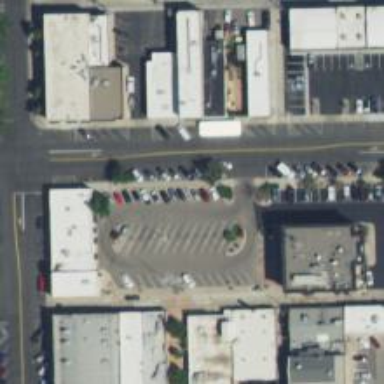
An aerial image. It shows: Parking space is available.